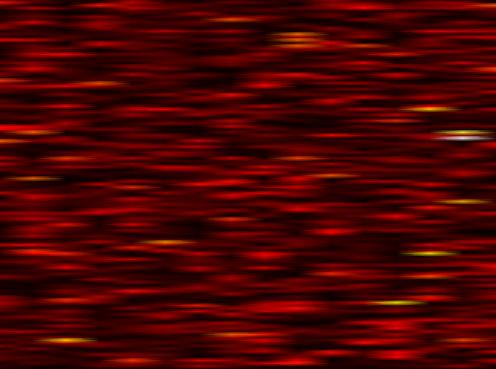
Label: FBMC